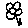
Label: flower